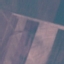
Land use / land cover: AnnualCrop